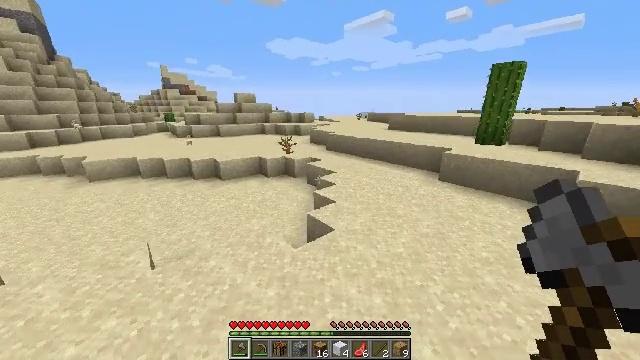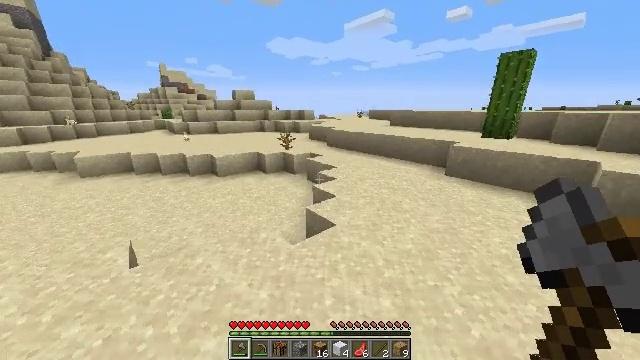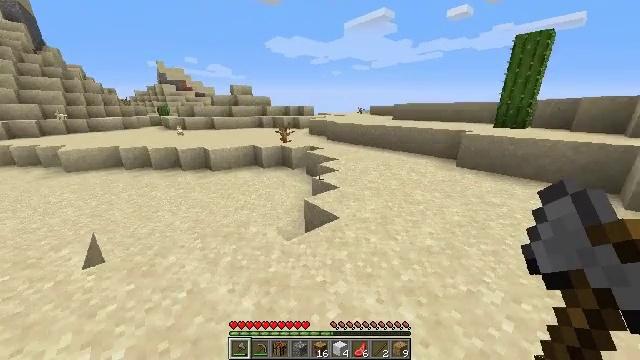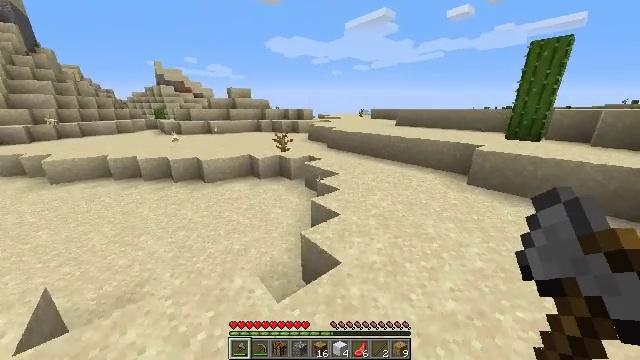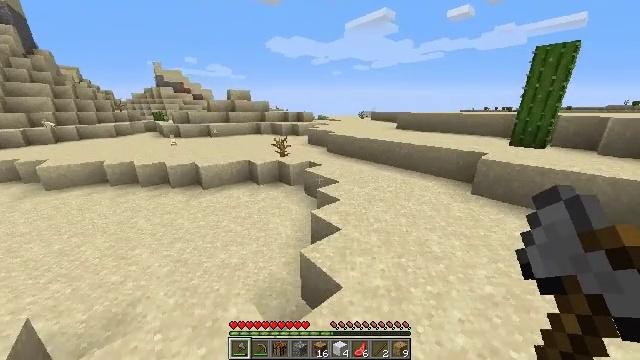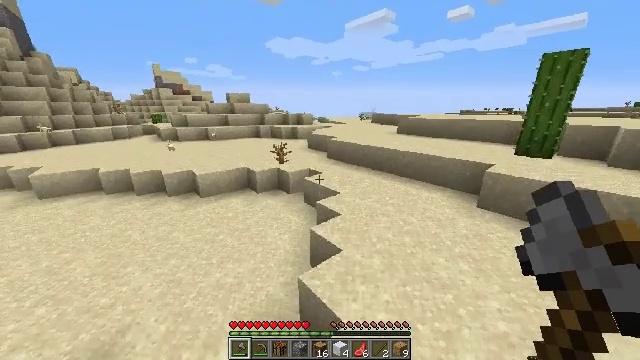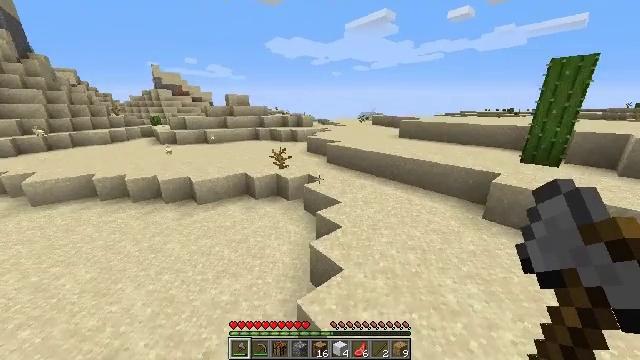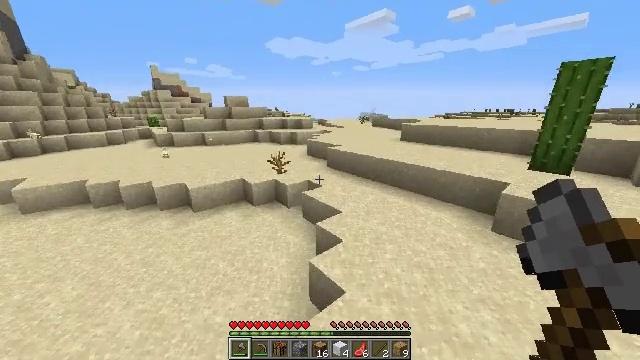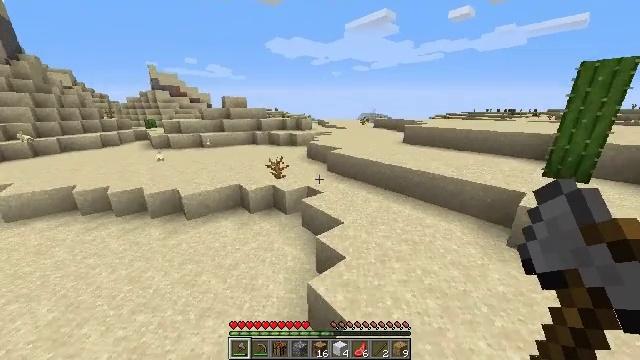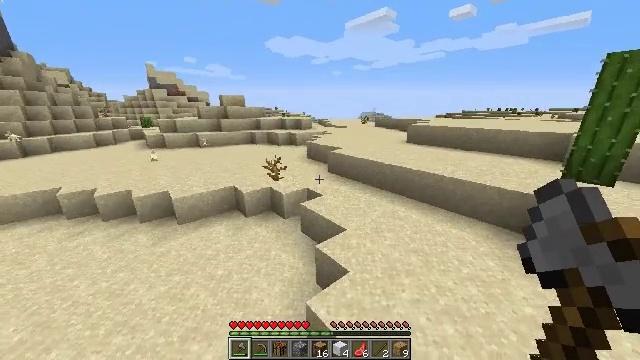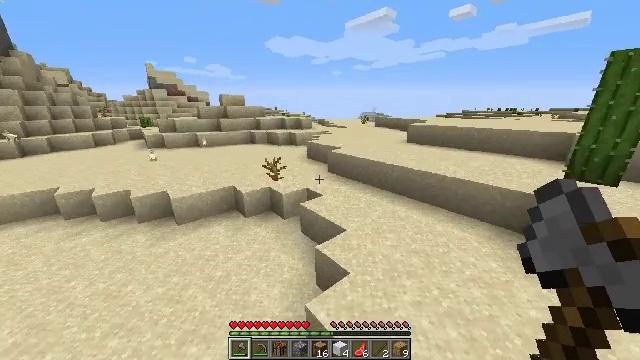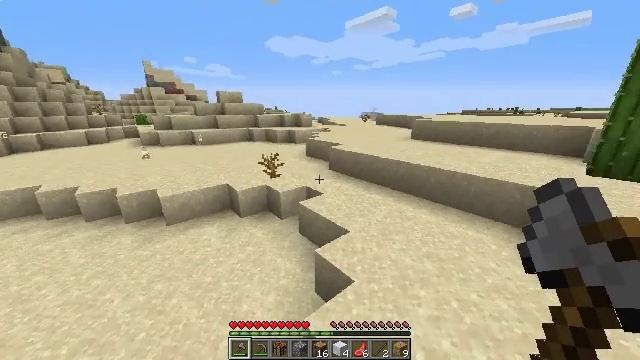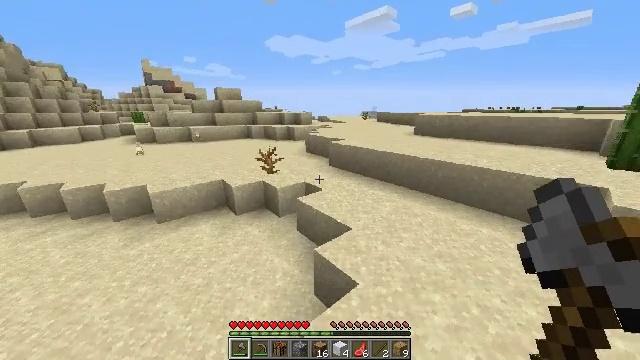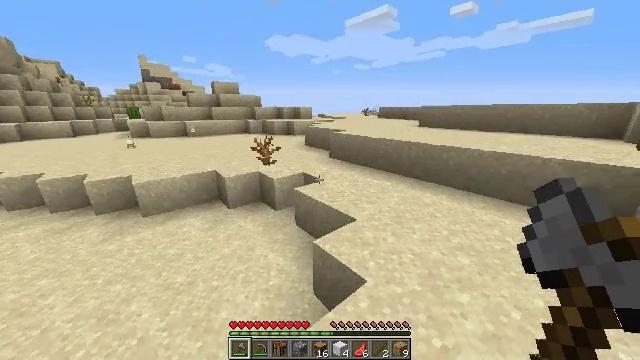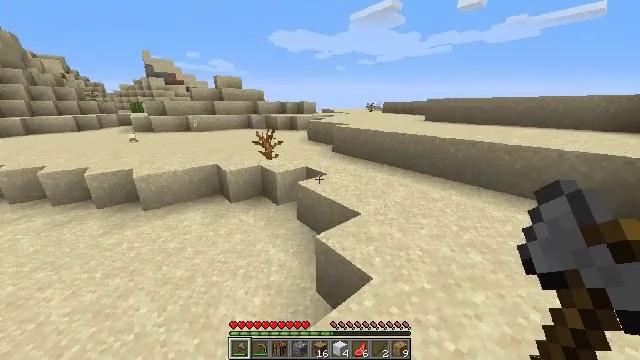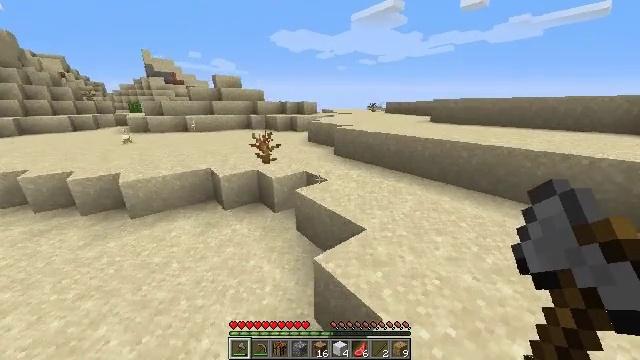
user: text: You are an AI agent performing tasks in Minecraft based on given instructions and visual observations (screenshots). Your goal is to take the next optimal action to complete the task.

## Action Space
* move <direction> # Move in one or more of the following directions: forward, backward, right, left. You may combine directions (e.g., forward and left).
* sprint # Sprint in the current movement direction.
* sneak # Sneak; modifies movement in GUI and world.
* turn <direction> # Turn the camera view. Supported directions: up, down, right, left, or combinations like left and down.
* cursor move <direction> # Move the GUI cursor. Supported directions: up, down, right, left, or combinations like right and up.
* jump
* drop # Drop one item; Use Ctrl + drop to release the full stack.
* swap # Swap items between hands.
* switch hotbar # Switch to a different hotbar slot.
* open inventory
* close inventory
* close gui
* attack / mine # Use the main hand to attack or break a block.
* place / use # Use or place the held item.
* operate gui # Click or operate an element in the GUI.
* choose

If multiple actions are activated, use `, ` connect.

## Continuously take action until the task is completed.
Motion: motion action
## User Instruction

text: Kill aquatic mobs.
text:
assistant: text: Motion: move forward, jump
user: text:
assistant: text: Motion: move forward, jump
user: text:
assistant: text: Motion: move forward, jump
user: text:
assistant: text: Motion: move forward, jump
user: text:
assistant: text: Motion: move forward, jump
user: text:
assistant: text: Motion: move forward, jump
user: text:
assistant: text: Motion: move forward, jump
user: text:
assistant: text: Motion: move forward, jump
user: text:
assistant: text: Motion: move forward, jump
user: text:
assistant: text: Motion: move forward, jump
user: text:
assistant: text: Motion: move forward, jump
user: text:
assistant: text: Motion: move forward, jump
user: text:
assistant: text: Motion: move forward, jump
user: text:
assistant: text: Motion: move forward, jump
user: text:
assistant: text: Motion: move forward, jump
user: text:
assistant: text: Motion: move forward, jump
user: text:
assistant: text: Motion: move forward, turn left, jump
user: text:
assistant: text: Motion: move forward, turn left, jump
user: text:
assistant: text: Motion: move forward, sprint, jump
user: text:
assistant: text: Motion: move forward, sprint, jump
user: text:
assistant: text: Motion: move forward, sprint, jump
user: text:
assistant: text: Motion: move forward, sprint, jump
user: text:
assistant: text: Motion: move forward, sprint, turn left, jump
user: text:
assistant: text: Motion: move forward, sprint, turn left, jump
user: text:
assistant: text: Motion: move forward, sprint, turn left, jump
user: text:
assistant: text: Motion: move forward, sprint, turn left, jump
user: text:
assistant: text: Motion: move forward, sprint, turn left, jump
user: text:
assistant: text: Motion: move forward, sprint, turn left, jump
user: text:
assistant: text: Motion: move forward, sprint, turn left, jump
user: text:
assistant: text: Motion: move forward, turn left, jump